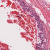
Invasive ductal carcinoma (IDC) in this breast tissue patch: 0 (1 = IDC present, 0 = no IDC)